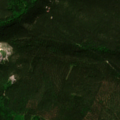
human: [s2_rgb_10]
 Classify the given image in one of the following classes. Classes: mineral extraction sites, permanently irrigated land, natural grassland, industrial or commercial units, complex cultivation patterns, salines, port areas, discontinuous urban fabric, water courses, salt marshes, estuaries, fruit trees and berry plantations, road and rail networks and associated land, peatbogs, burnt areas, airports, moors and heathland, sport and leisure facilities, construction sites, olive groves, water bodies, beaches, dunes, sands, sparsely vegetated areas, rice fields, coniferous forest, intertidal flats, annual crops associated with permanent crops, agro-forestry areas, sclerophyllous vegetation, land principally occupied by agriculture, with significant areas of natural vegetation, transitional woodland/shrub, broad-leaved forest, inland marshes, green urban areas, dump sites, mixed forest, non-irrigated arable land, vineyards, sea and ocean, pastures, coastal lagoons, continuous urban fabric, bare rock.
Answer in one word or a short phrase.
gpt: coniferous forest, mixed forest, transitional woodland/shrub